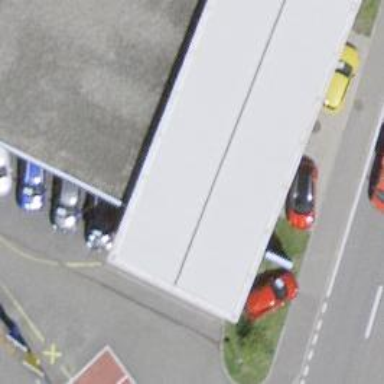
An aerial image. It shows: Charging station.